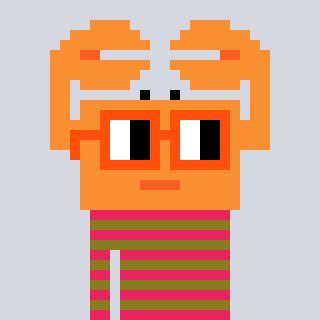
a pixel art character with square orange glasses, a crab-shaped head and a gunk-colored body on a cool background